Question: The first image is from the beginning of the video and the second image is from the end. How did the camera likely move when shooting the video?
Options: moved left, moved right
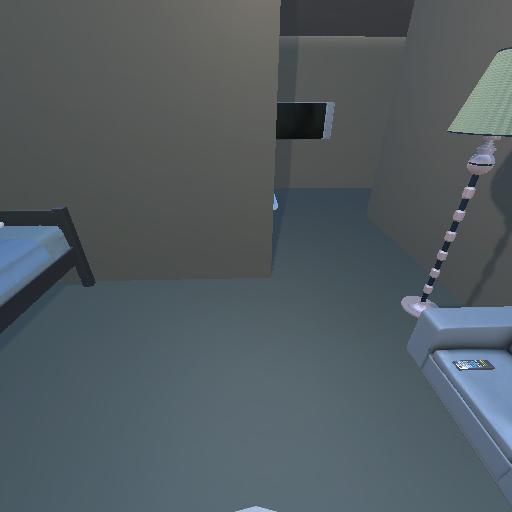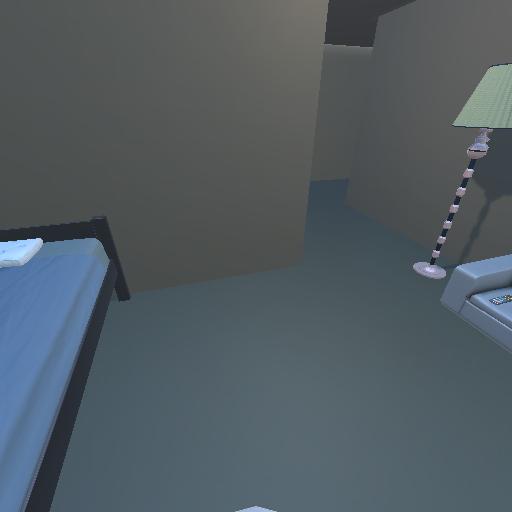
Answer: moved left